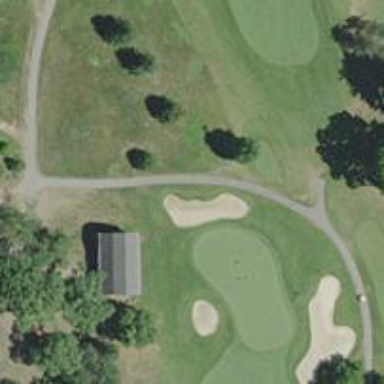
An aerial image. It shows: Path for both roads and golfers.